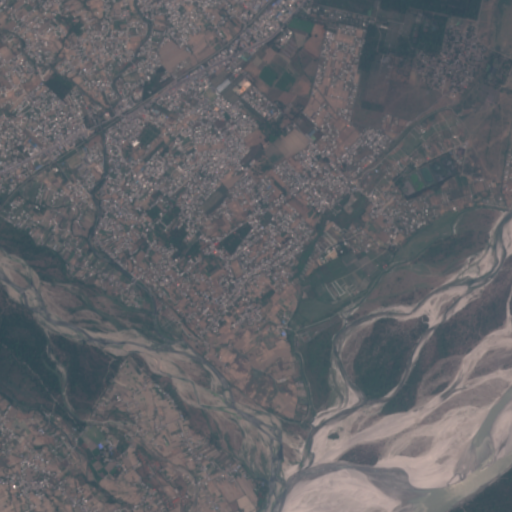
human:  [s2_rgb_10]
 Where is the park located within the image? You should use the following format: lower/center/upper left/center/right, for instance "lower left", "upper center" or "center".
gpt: The park is located in the lower center of the image.
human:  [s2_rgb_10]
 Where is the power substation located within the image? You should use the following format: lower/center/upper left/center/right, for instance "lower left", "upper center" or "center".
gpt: The power substation is located in the upper right of the image.
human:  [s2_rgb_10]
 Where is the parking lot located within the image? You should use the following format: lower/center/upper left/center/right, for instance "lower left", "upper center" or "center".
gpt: There is no parking lot in the image.